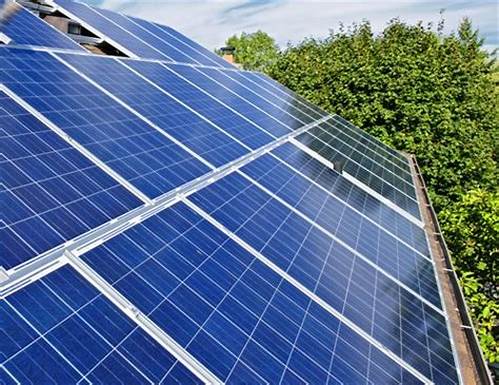
Label: Clean